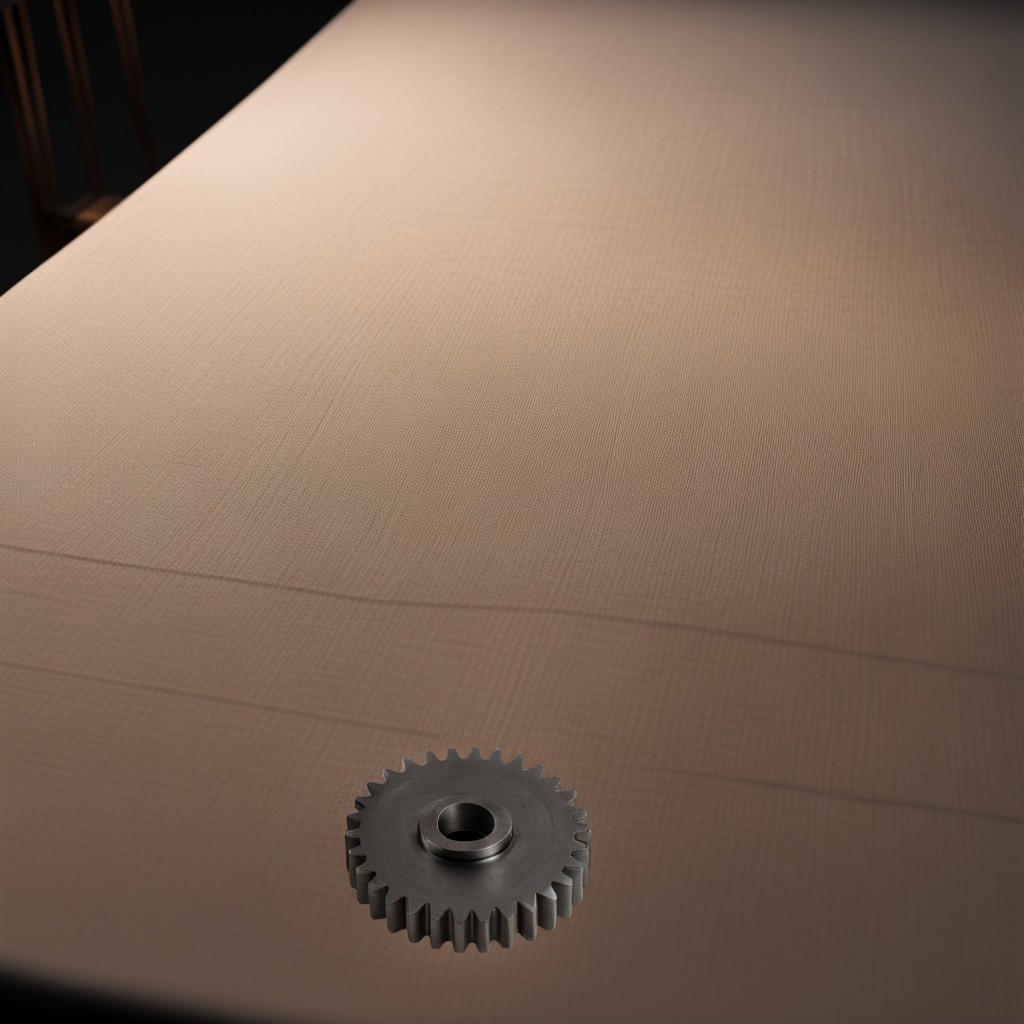
A steel gear with teeth is lying on the wooden table inside a workshop at night.